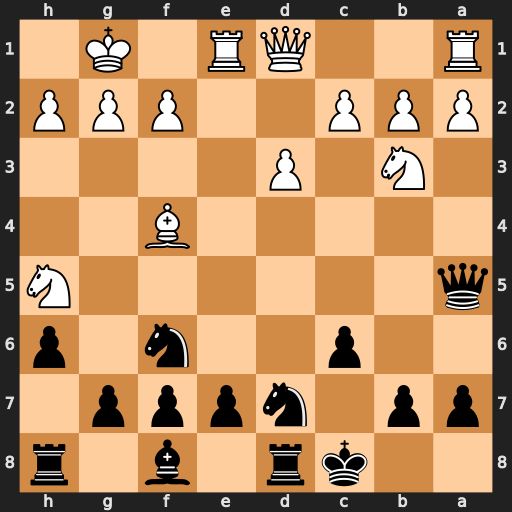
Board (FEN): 2kr1b1r/pp1nppp1/2p2n1p/q6N/5B2/1N1P4/PPP2PPP/R2QR1K1
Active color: b
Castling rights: -
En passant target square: -
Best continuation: Qxh5 Qxh5 Nxh5